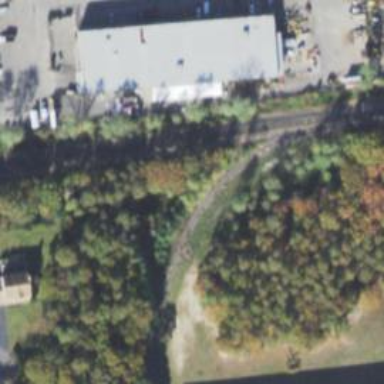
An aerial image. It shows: Rail spur service.